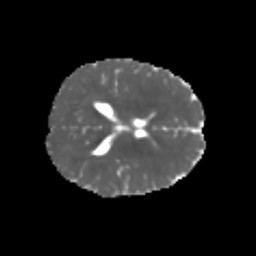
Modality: MD
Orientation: axial
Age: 6
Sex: female
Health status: healthy